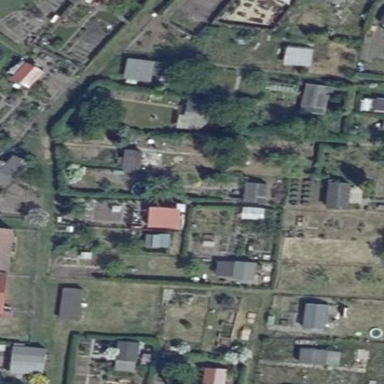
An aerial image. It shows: Area designated for allotments.